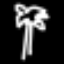
Label: palm tree